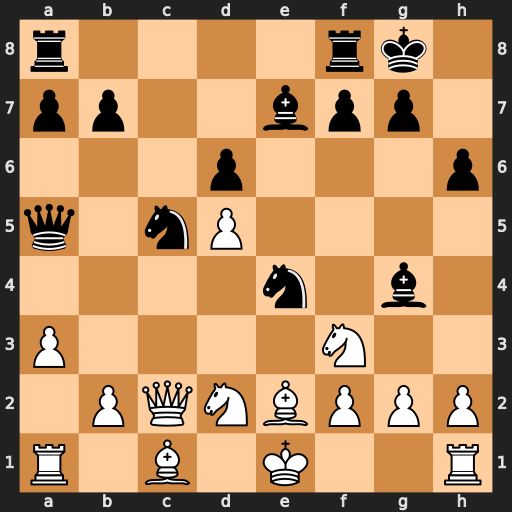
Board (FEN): r4rk1/pp2bpp1/3p3p/q1nP4/4n1b1/P4N2/1PQNBPPP/R1B1K2R
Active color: w
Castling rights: KQ
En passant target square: -
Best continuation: b4 Qa4 Qxa4 Nxa4 Nxe4